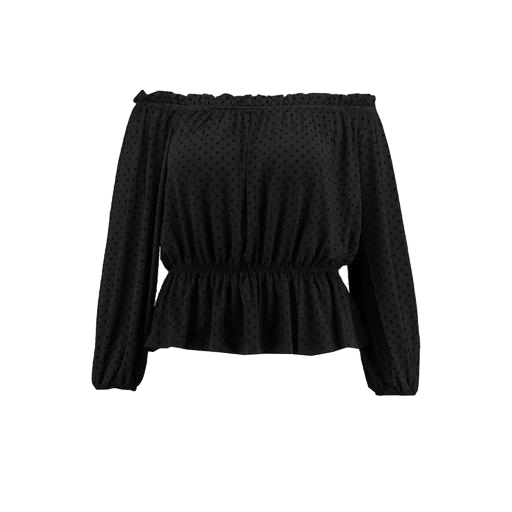
black polka-dot fil coupé blouse, black and off-shoulder, black top shoulder, white background